Question: I have an 'NSDate' attribute called 'startDate' stored in the persistence store in the following format (picture below).

426174354 = July 04, 2014
I need to create (3) 'NSFetchRequest' using predicates.
For 'startDate':
1. fetchRequest1 using predicate(s) need to fetch everything that falls in today's date based on User's device time.
2. fetchRequest2 using predicate(s) need to fetch everything that's in the past, meaning yesterday and before, based on User's device time.
3. fetchRequest3 using predicate(s) need to fetch everything that's in the future, meaning starting tomorrow and after, based on User's device time.
Below is the code I have so far:
'''
-(NSMutableArray *)getFetchPredicate:(NSUInteger)fetchRequestType
{
NSDate *now = [self getcurrentTime:[NSDate date]];
NSDateFormatter *format = [[NSDateFormatter alloc] init];
format.dateFormat = @"dd-MM-yyyy";
format.timeZone = [NSTimeZone timeZoneForSecondsFromGMT:0];
NSString *stringDate = [format stringFromDate:now];
NSDate *todaysDate = [format dateFromString:stringDate];
//today's date is now a date without time.
NSMutableArray *subpredicates;
if (fetchRequestType == 1)
{
NSPredicate *subPredToday = [NSPredicate predicateWithFormat:@"startDate == %@ ", todaysDate];
[subpredicates addObject:subPredToday];
}
else if (fetchRequestType == 2)
{
NSPredicate *subPredPast = [NSPredicate predicateWithFormat:@"startDate < %@", todaysDate];
[subpredicates addObject:subPredPast];
}
else if (fetchRequestType == 3)
{
NSPredicate *subPredFuture = [NSPredicate predicateWithFormat:@"startDate > %@", todaysDate];
[subpredicates addObject:subPredFuture];
}
return subPredicates;
}
-(NSDate *)getcurrentTime:(NSDate*)date
{
NSDate *sourceDate = date;
NSTimeZone* sourceTimeZone = [NSTimeZone timeZoneWithAbbreviation:@"GMT"];
NSTimeZone* destinationTimeZone = [NSTimeZone systemTimeZone];
NSInteger sourceGMTOffset = [sourceTimeZone secondsFromGMTForDate:sourceDate];
NSInteger destinationGMTOffset = [destinationTimeZone secondsFromGMTForDate:sourceDate];
NSTimeInterval interval = destinationGMTOffset - sourceGMTOffset;
NSDate* deviceDateWithTime = [[NSDate alloc] initWithTimeInterval:interval sinceDate:sourceDate];
return deviceDateWithTime;
}
'''
The code above is not fetching the right objects from CoreData. I have a feeling my predicates for comparison are incorrect. I'm not sure how to convert the stored time in 'startDate' to just Date format only and apply that in Predicates for comparison. Any suggestions?
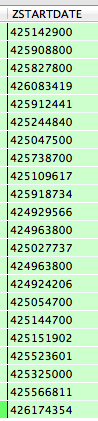
Answer: I think there is something wrong with your notion of 'todaysDate'. AFAIK, 'NSDate' represents an absolute point in time, so your effort to create a "Date" without "Time" seems futile. And also the use of 'NSDateFormatter' to set the dates is shaky.
I think you must create two different 'NSDate' objects: 'startOfCurrentDay' (e.g 00:00:00) and 'endOfCurrentDay' (e.g 23:59:59) and personally I would do it by using an 'NSCalendar'. If you do so, your fetch request predicates will be:
'''
if (fetchRequestType == 1)
{
NSPredicate *subPredToday = [NSPredicate predicateWithFormat:@"(startDate >= %@) AND (startDate <= %@)", startOfCurrentDay, endOfCurrentDay];
}
else if (fetchRequestType == 2)
{
NSPredicate *subPredPast = [NSPredicate predicateWithFormat:@"startDate < %@", startOfCurrentDay];
}
else if (fetchRequestType == 3)
{
NSPredicate *subPredFuture = [NSPredicate predicateWithFormat:@"startDate > %@", endOfCurrentDay];
}
'''